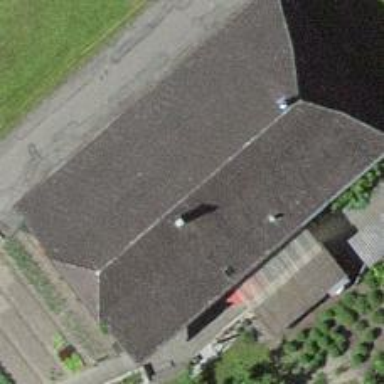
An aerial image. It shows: Farm building.